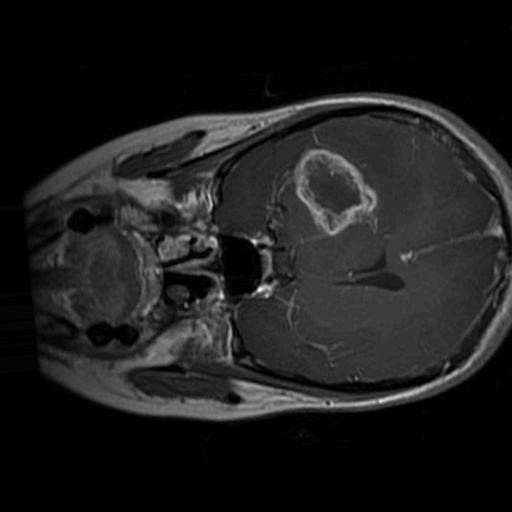
Label: brain_glioma